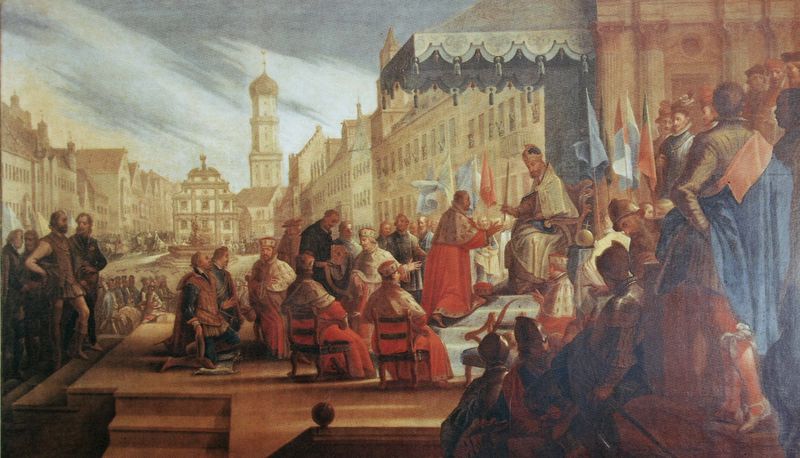
Titel: Übergabe der Kurinsignien an Moritz von sachsen
Künstler: Matthäus Gundelach
Standort: Augsburg
Institution: Rathaus
Schlagwörter: blau, feuer, gemälde, himmel, mann, umhang, wolken, kirchturm, menschen, sitzen, stadt, fenster, grau, hut, licht, männer, strasse, stuhl, stühle, säule, säulen, weiss, dach, haus, rot, leute, versammlung, feier, gericht, richter, hermelin, häuser, kirche, sonne, mantel, adel, krone, renaissance, brunnen, turm, adelige, apfel, fahnen, italien, tribüne, fahne, hof, platz, empore, treppe, treppen, kaiser, könig, papst, soldaten, thron, wandmalerei, stufe, stufen, podest, knie, sonnenstrahl, türme, zwiebelturm, schwert, knien, waffe, kugel, helm, kardinal, rathaus, ritter, fürst, heer, rom, krönung, messe, segnung, empfang, florenz, audienz, baldachin, geistliche, marktplatz, tiara, etagen, könige, brunne, hofstaat, zepter, campanile, platzanlage, paläste, augsburg, urteil, gell, paps, wahl, bommeln, stuhlk, baldacin, #audienz